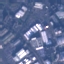
Label: Industrial